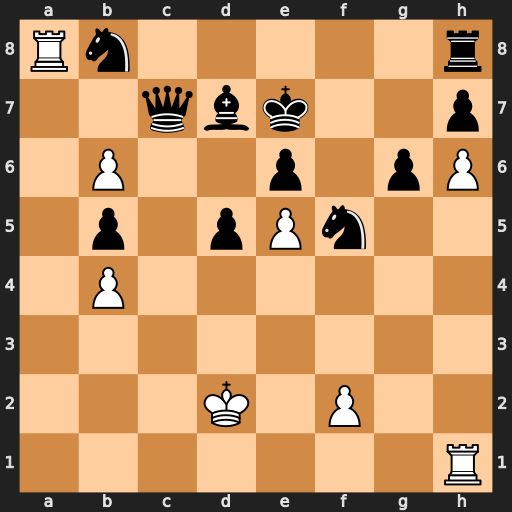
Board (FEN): Rn5r/2qbk2p/1P2p1pP/1p1pPn2/1P6/8/3K1P2/7R
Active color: w
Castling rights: -
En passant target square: -
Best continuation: bxc7 Nc6 Rxh8